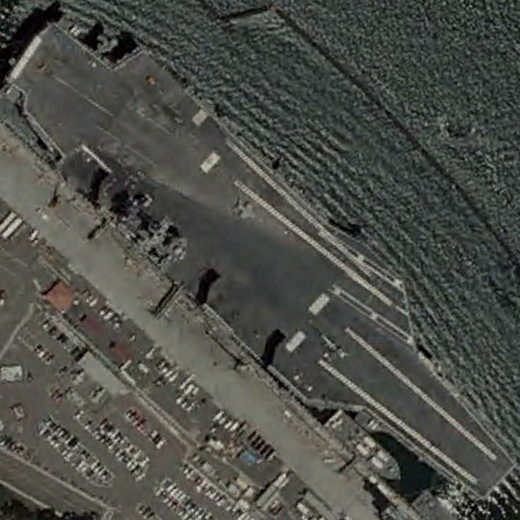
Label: aircraft_carrier